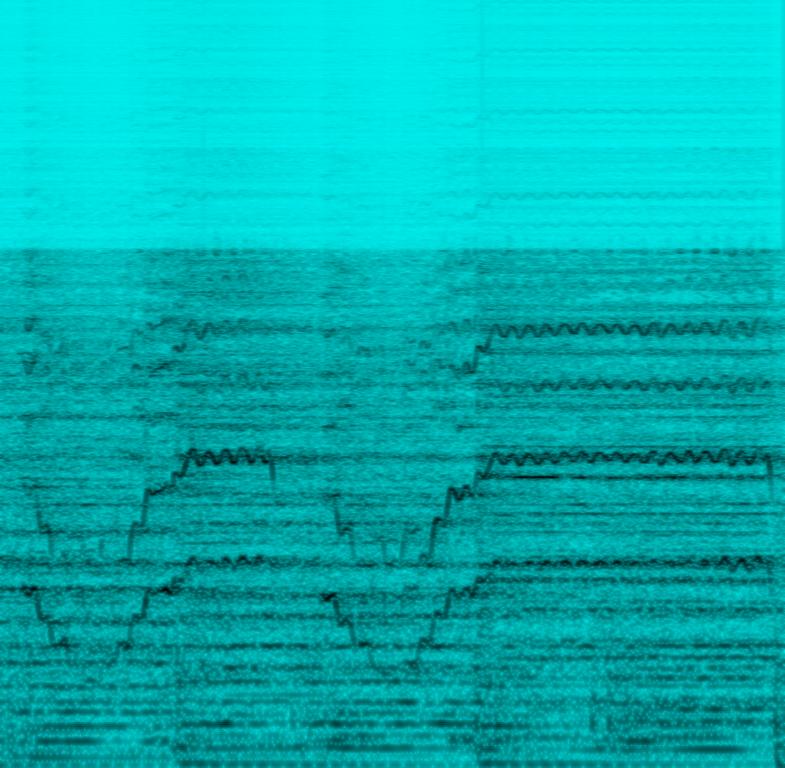
A female opera singer sings this climatic high pitched finish. The song is medium tempo with a string section accompaniment and a rhythm Section. The song is dramatic and high on adrenaline. The audio quality is very poor.